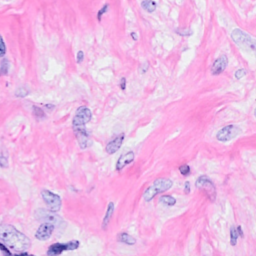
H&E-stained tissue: Breast